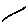
Label: line